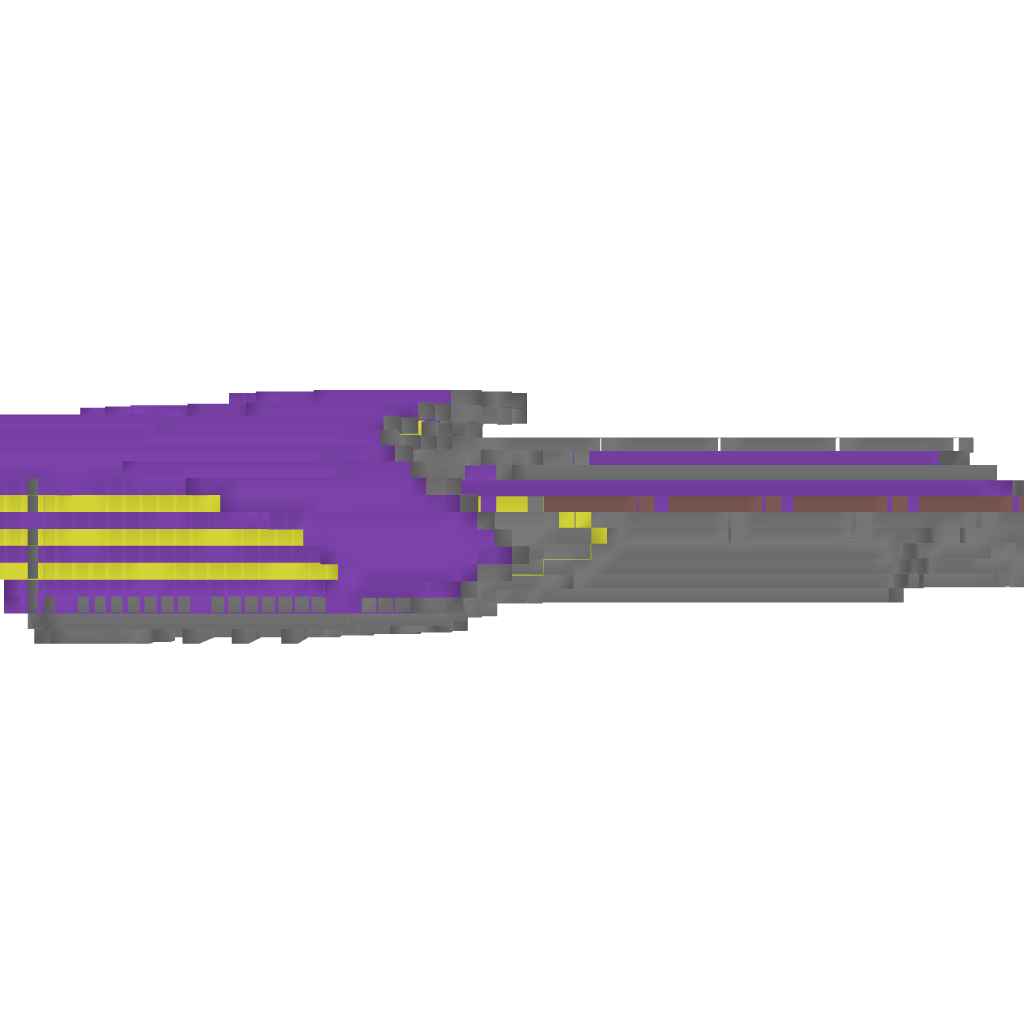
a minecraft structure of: Sentry-Class Light Destroyer bad low quality